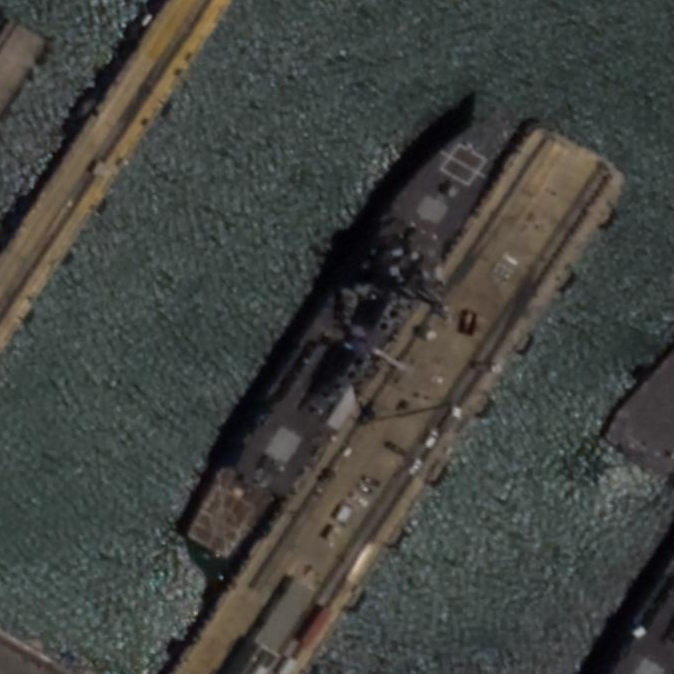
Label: destroyer